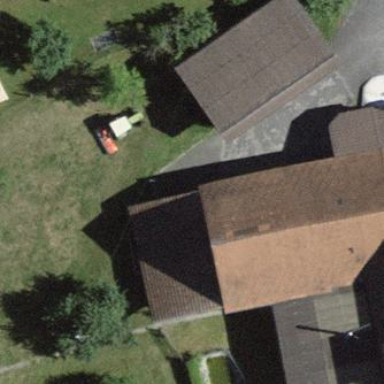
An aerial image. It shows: Shed building.